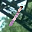
Label: 1